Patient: sex F, age 44
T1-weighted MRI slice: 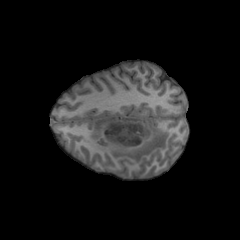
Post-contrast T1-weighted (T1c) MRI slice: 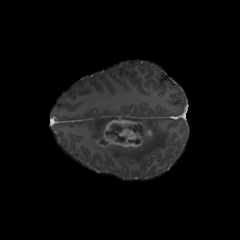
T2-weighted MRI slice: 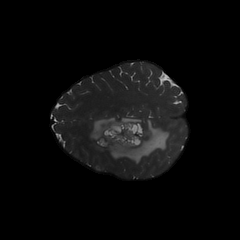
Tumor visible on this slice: yes
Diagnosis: Glioblastoma, IDH-wildtype
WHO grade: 4